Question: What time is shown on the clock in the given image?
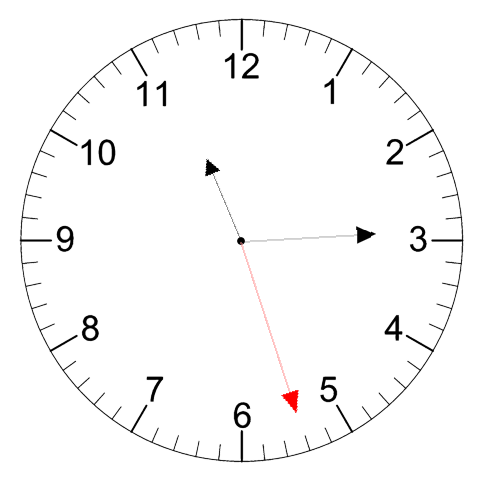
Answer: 11:14:27